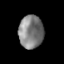
Tissue: skin
Cell type: Fibroblasts
Senescence score: 0.7118
Nuclear area (px): 800
Mean DAPI intensity: 126.717